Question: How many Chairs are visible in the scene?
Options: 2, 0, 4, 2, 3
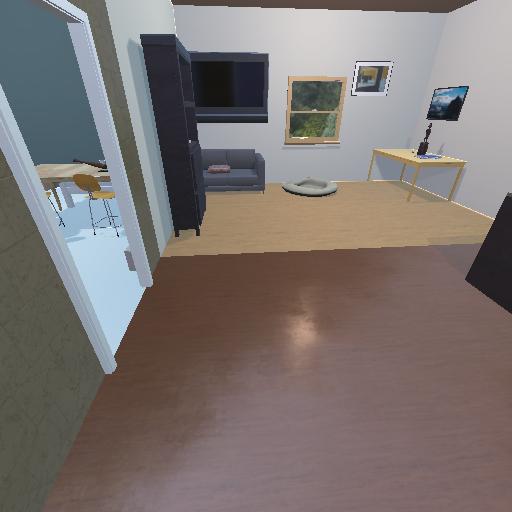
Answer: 2